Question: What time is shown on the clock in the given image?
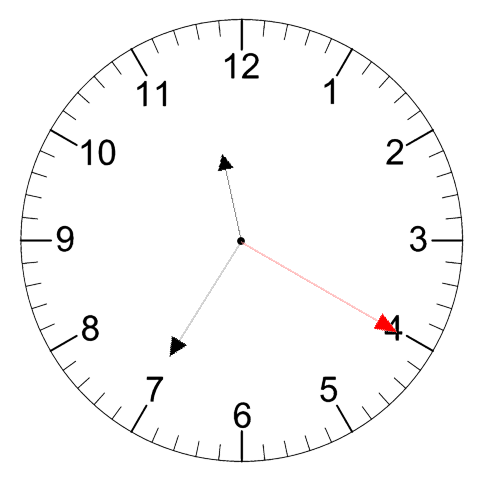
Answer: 11:35:20